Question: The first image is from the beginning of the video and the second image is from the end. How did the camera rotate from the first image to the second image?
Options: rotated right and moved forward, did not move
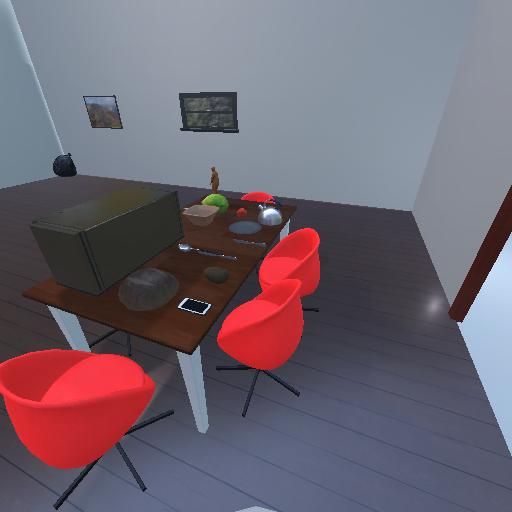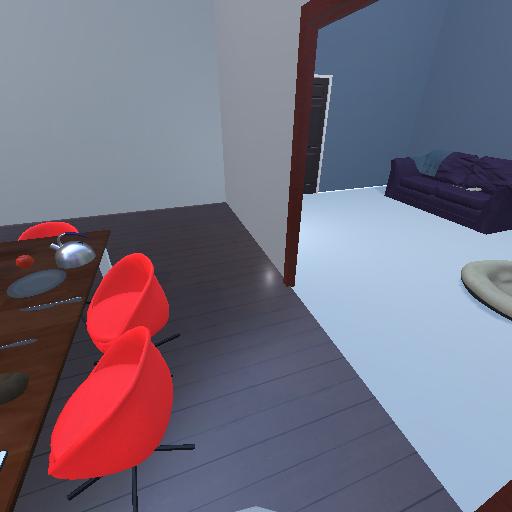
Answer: rotated right and moved forward